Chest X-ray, PA view. Patient: 40 years old, sex M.
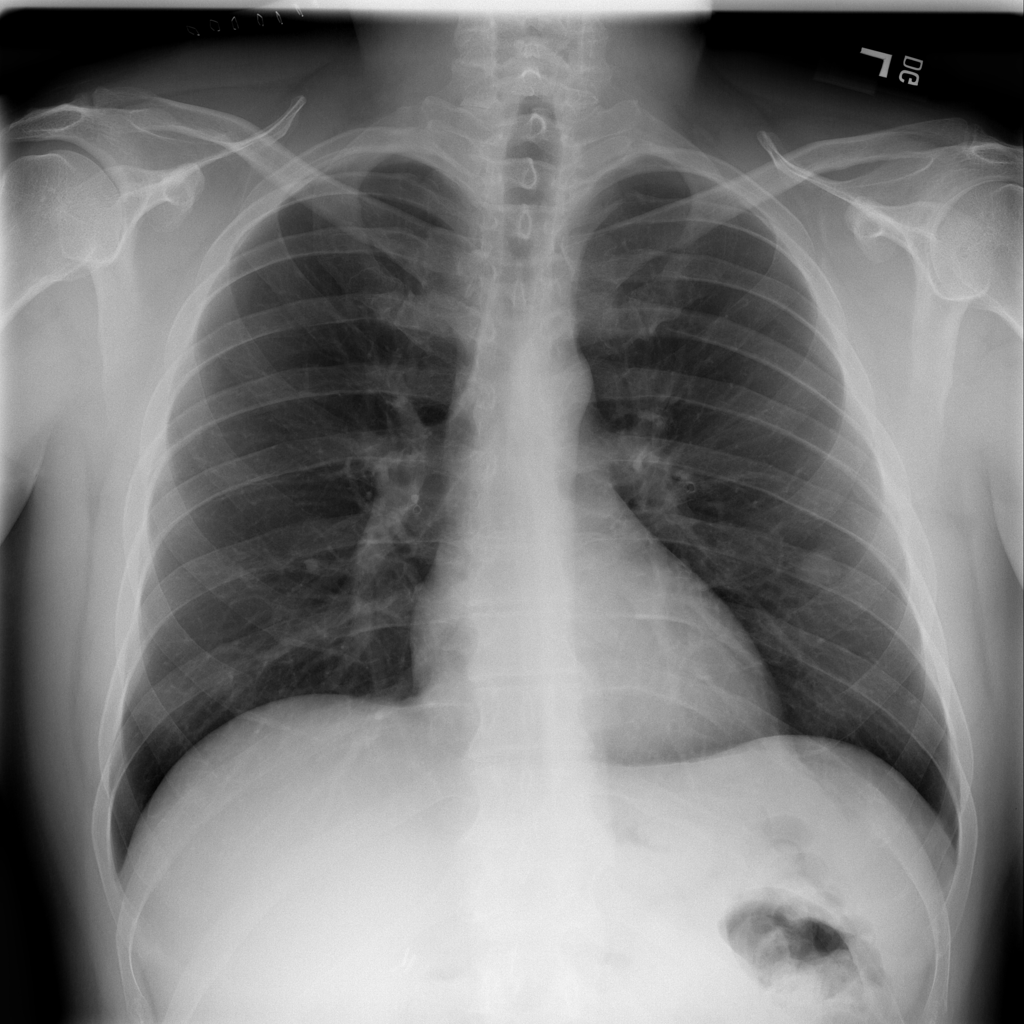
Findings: No Finding